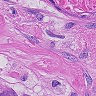
Metastatic tissue present: yes